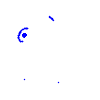
Particle: pion